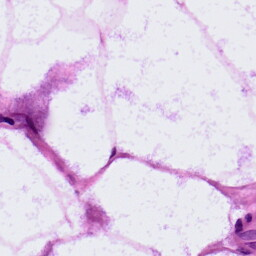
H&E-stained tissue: LymphNode